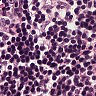
Metastatic tissue present: no